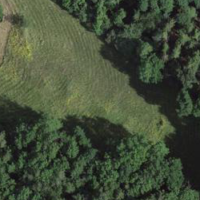
EUNIS habitat code: 44
Species observed at this site:
Fagus sylvatica